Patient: sex M, age 57
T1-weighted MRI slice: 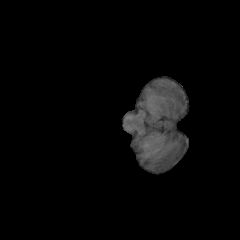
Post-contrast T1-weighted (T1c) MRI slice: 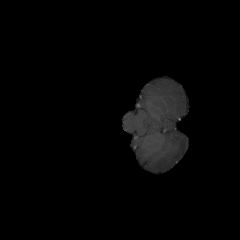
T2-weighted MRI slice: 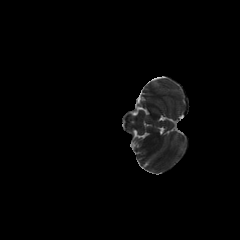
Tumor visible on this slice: no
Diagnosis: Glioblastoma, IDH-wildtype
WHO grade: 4